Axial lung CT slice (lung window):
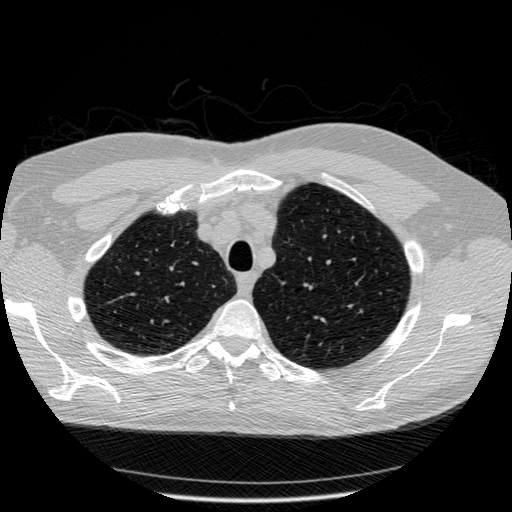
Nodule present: no